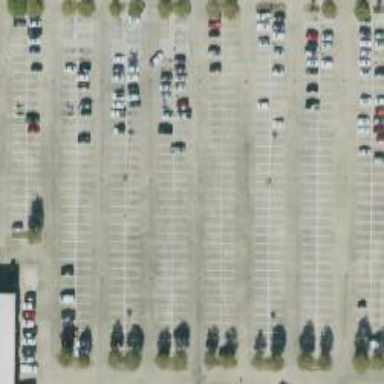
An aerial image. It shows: Parking space is available.